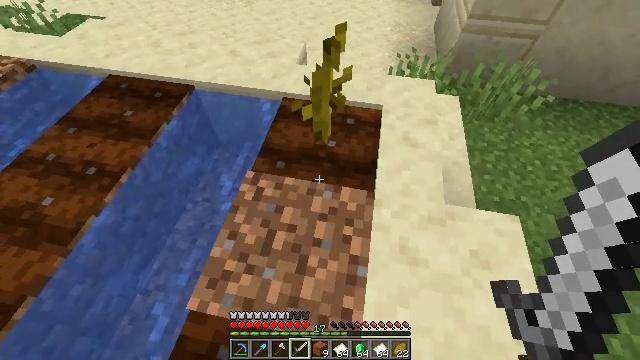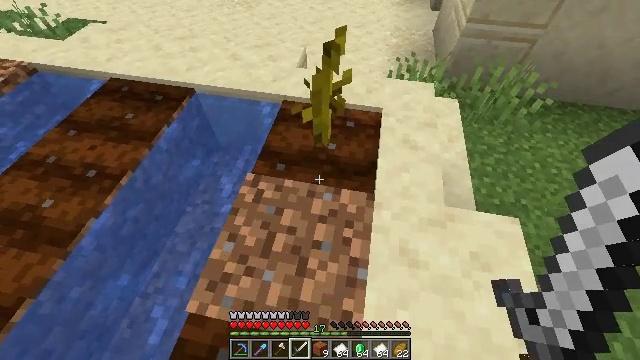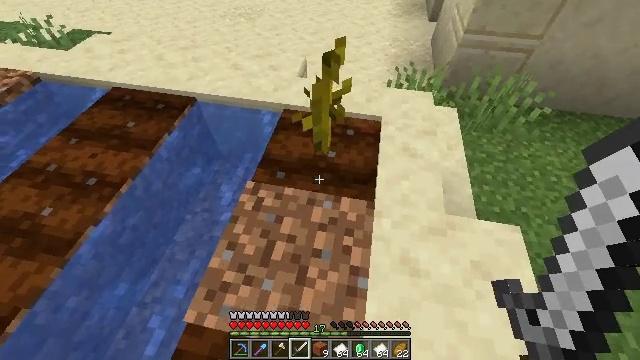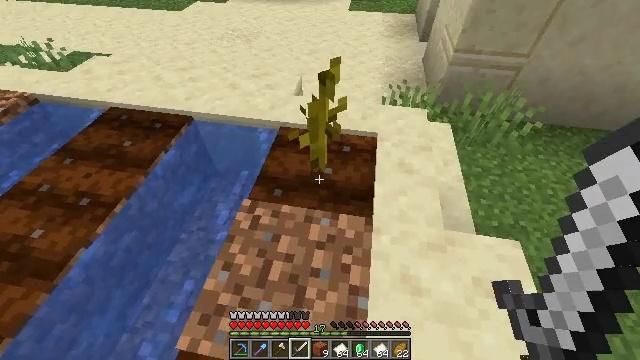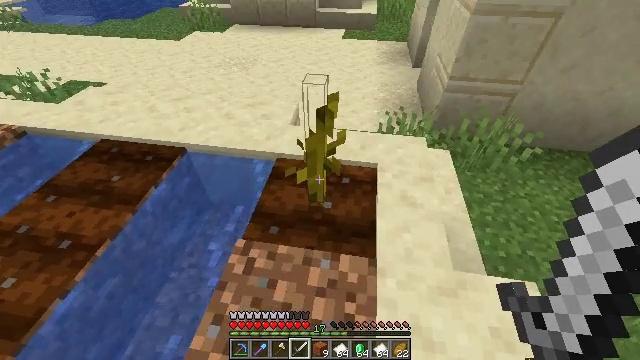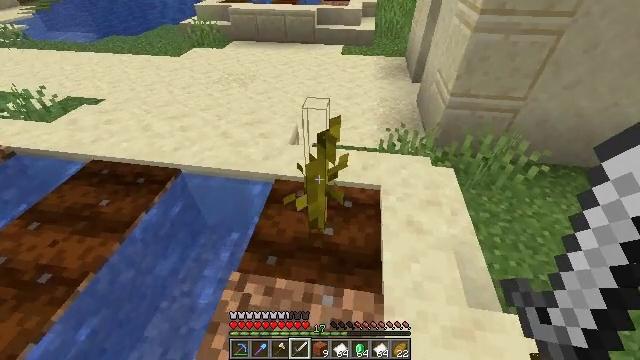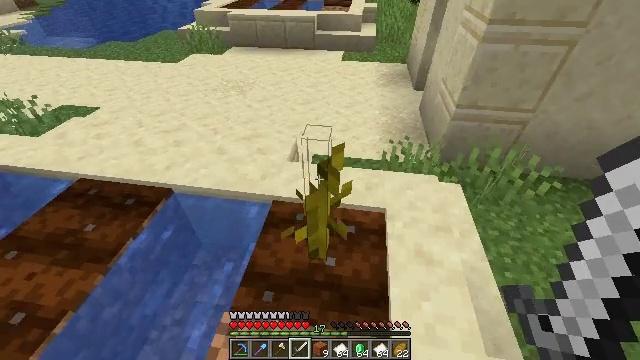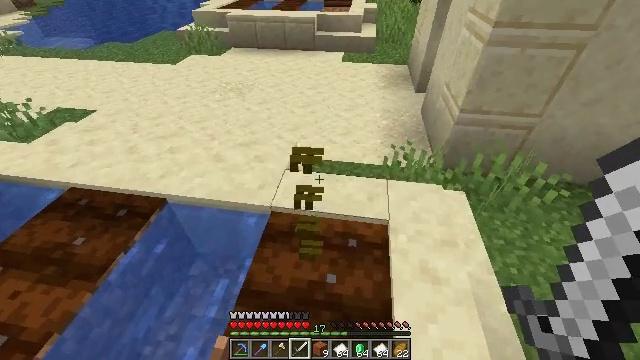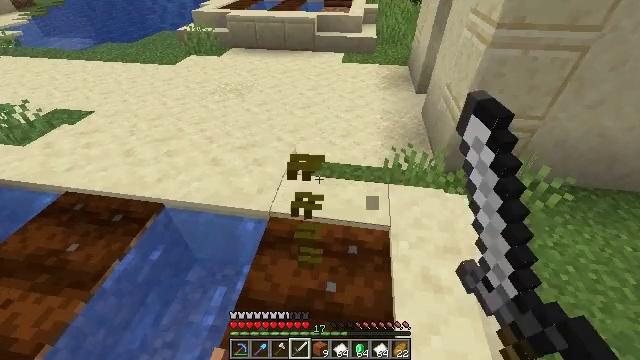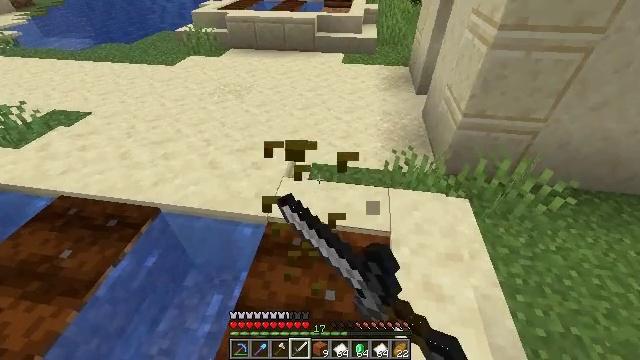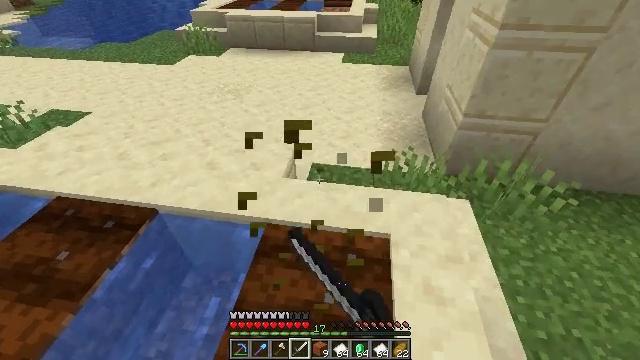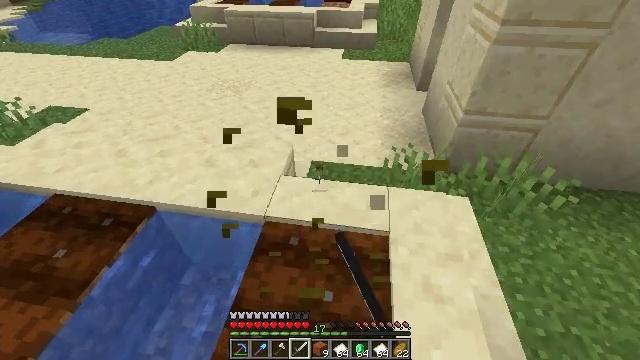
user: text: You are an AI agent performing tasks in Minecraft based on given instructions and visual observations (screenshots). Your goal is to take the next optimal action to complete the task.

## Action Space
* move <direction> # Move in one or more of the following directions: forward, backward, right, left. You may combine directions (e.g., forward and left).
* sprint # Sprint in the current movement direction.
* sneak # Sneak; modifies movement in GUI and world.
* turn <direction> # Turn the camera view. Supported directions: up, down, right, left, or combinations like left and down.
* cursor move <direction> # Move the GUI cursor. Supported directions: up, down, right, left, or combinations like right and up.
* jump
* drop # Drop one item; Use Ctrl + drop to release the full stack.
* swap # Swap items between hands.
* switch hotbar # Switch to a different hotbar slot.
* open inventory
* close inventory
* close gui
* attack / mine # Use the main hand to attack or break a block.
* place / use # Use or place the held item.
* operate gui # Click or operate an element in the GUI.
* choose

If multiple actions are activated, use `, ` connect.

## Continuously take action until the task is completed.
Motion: motion action
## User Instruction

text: Collect the melon stem for seeds.
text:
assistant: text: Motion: no_op
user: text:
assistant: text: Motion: turn up
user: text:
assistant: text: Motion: move forward, turn right and up
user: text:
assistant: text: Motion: move forward, turn right and up
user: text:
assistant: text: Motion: move forward, turn up
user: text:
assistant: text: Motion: move forward
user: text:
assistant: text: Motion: attack / mine
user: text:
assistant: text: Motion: attack / mine
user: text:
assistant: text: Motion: attack / mine
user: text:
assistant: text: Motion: attack / mine
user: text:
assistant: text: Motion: no_op
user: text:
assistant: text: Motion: no_op